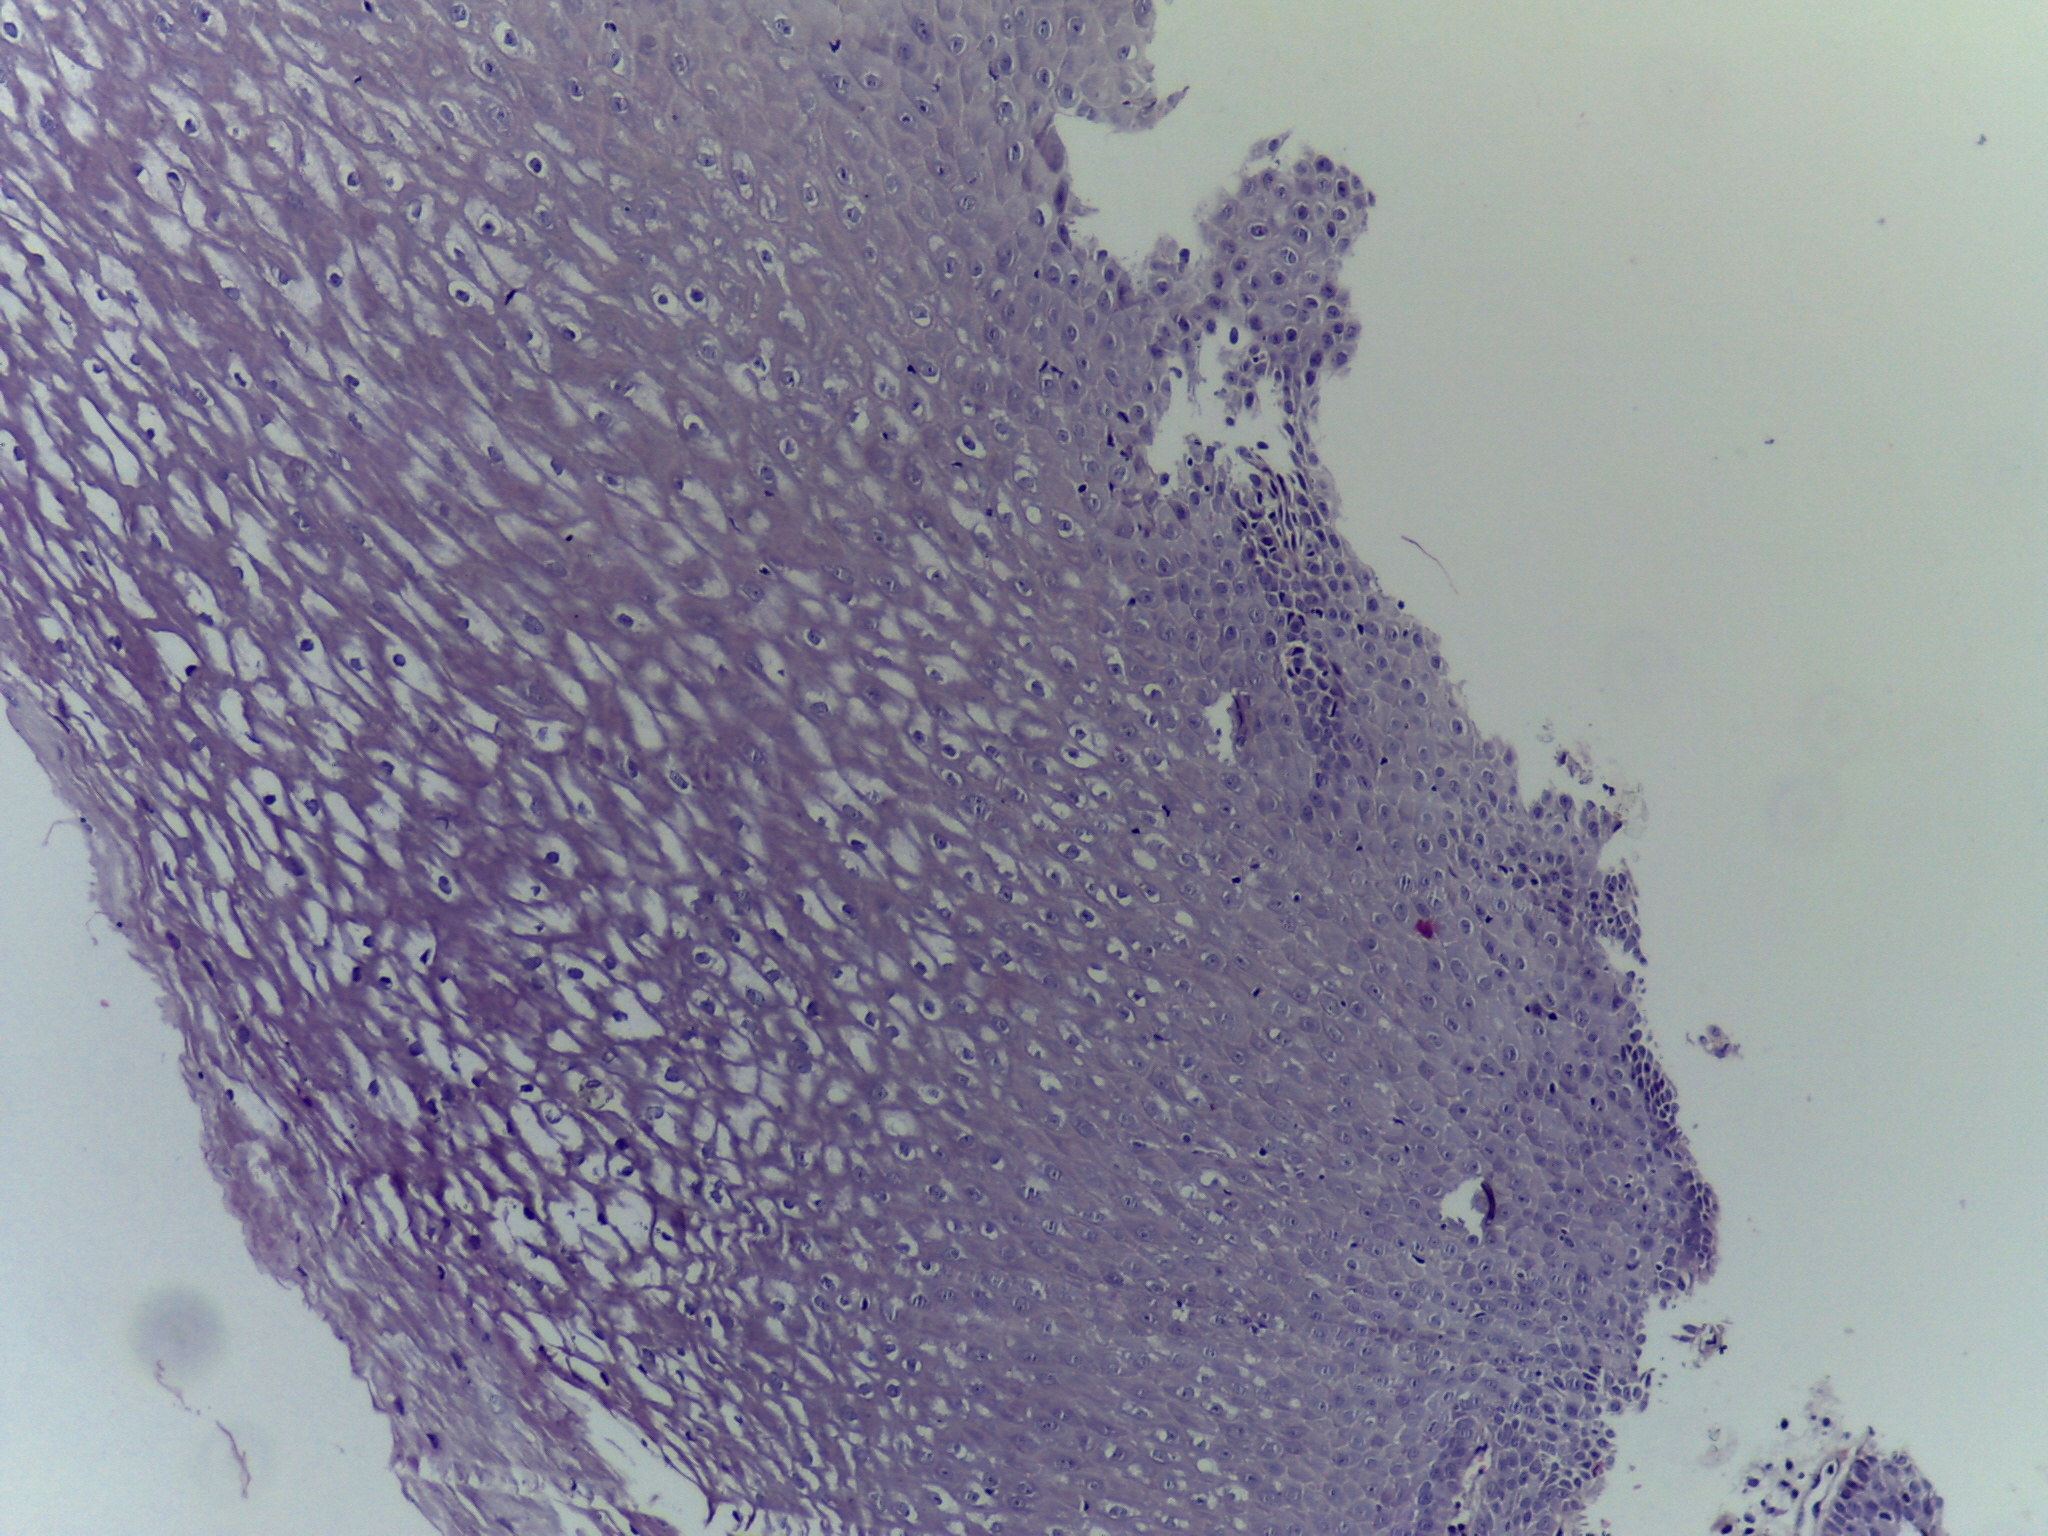
Diagnosis: OSCC